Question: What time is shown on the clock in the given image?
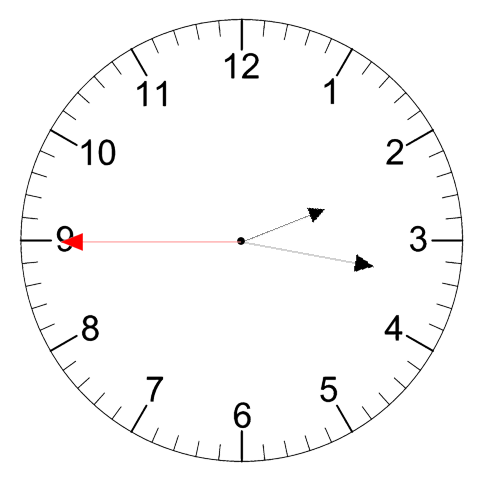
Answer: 02:16:45